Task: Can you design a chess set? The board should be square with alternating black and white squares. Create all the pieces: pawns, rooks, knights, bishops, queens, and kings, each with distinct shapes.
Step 1263:
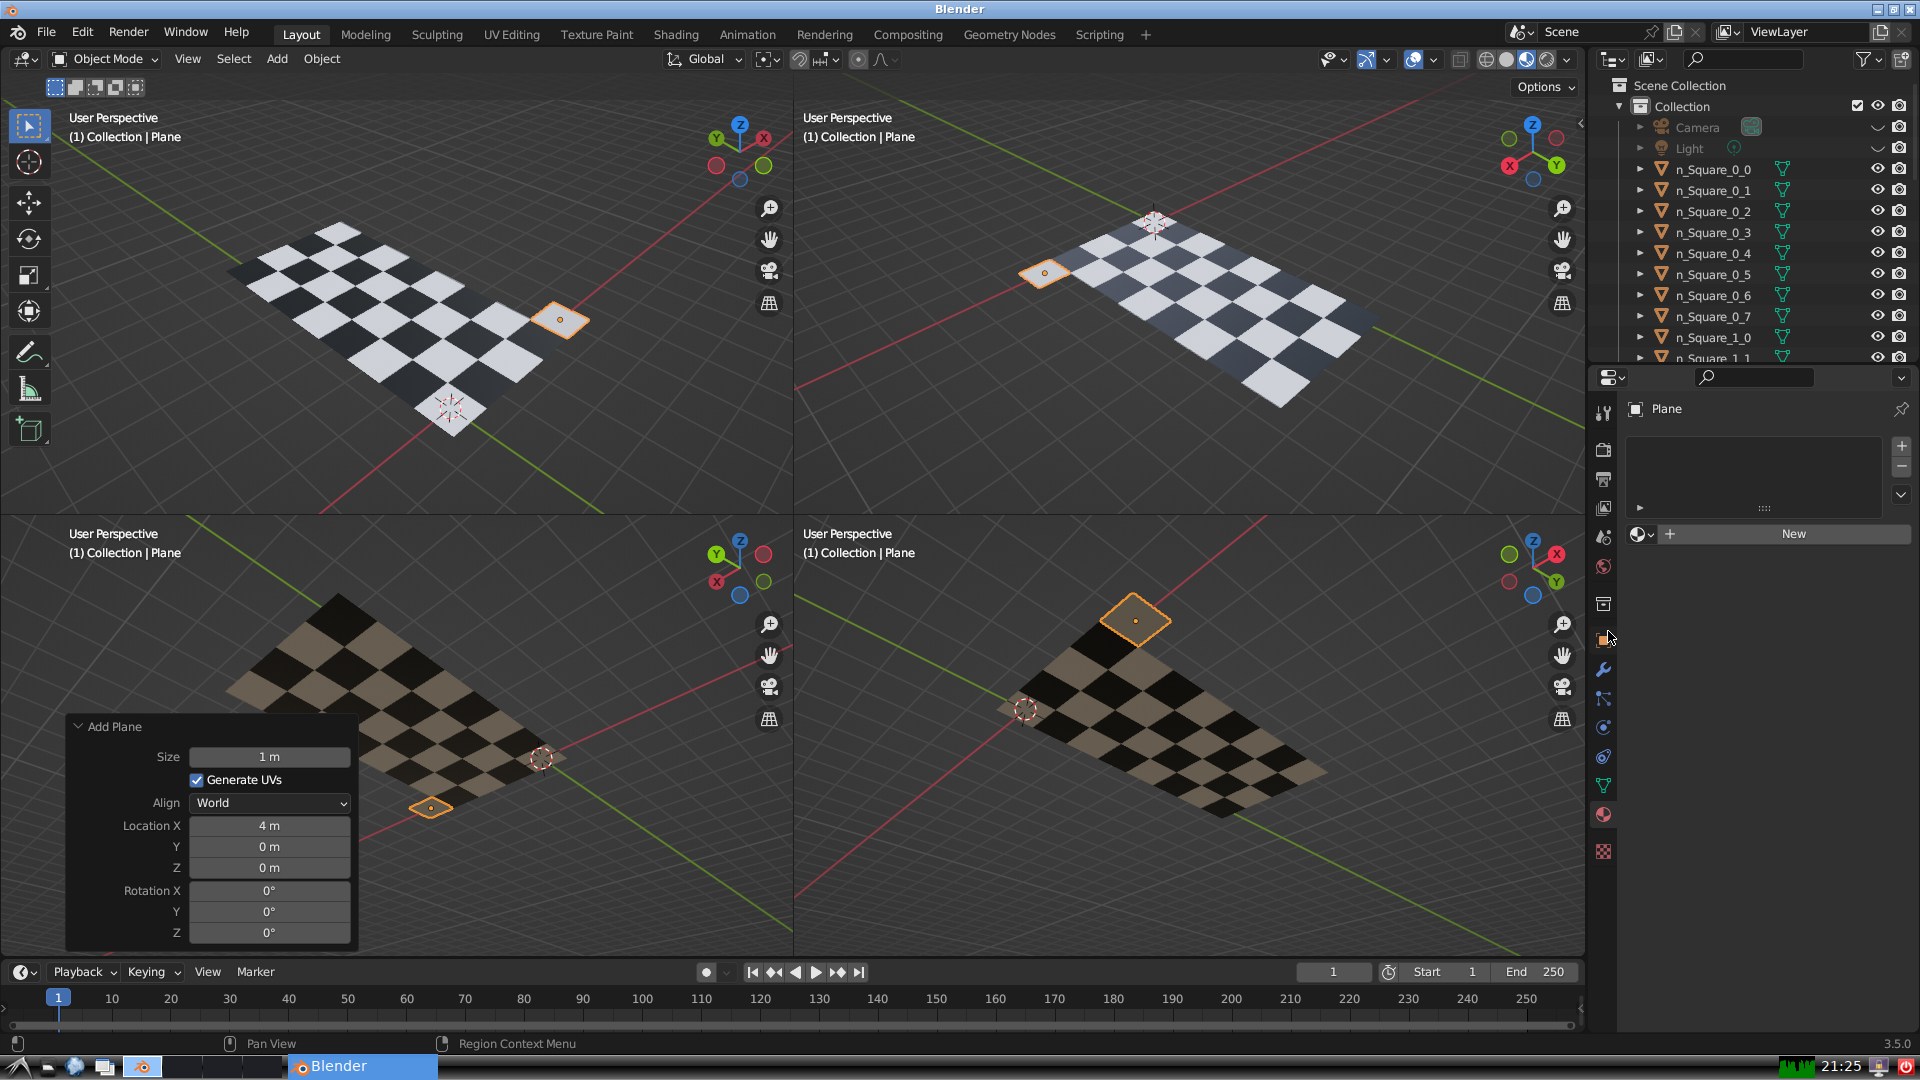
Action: click: no